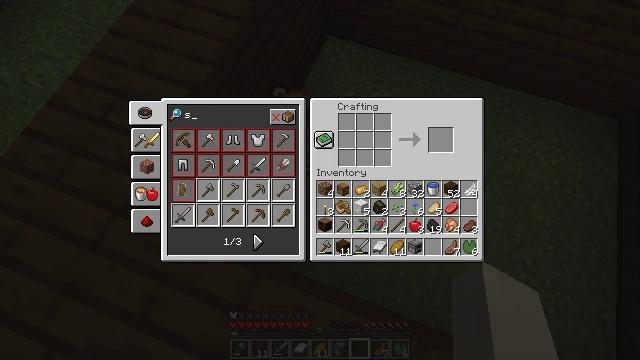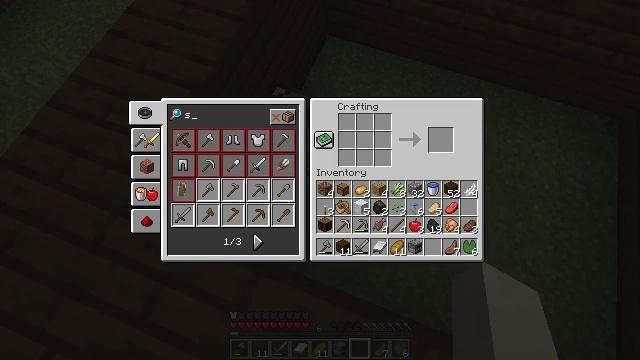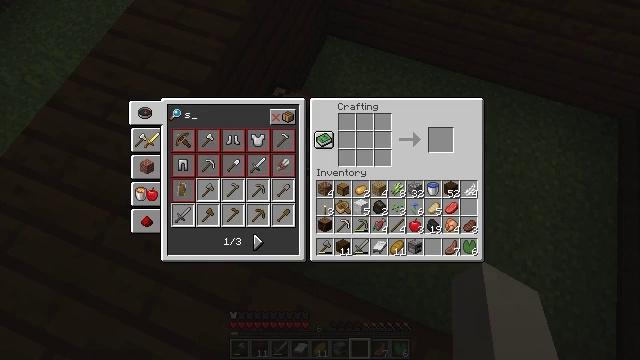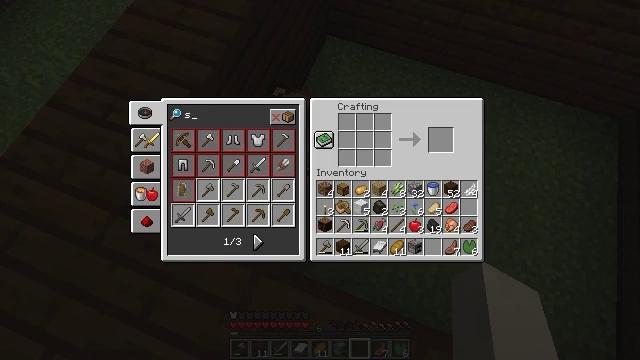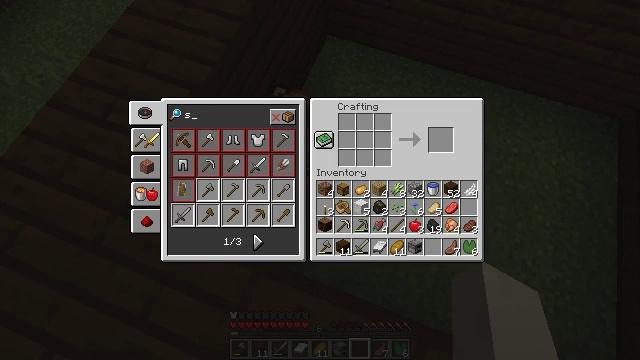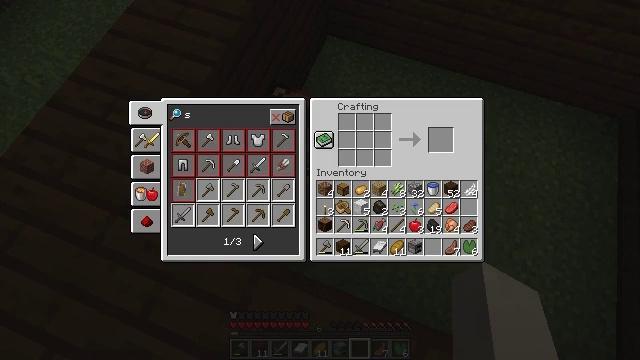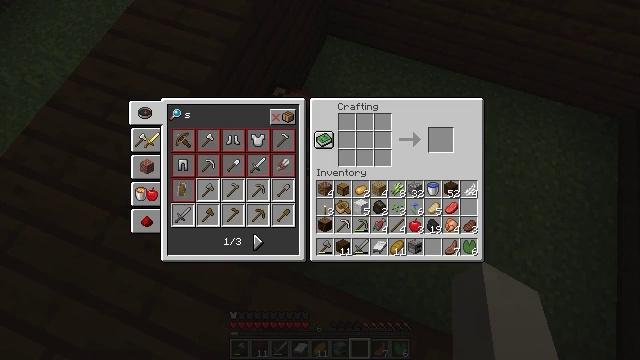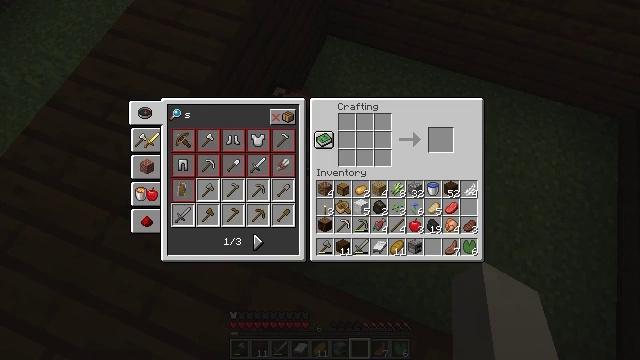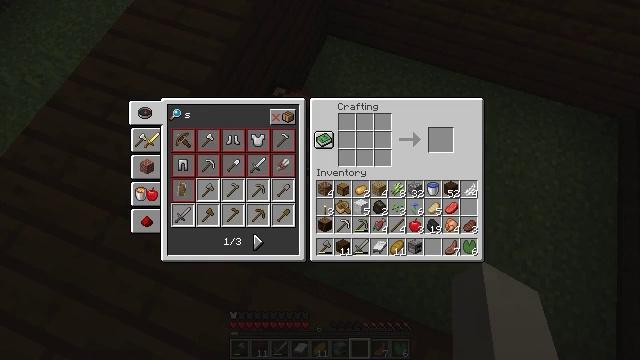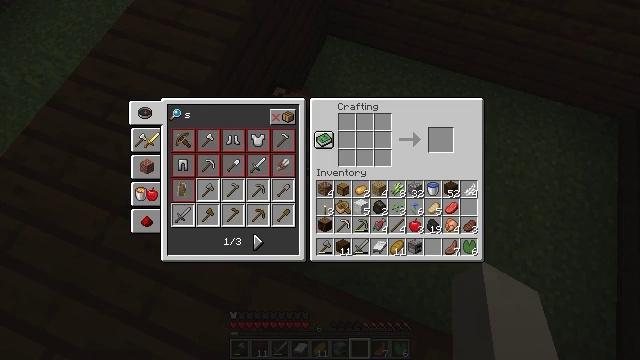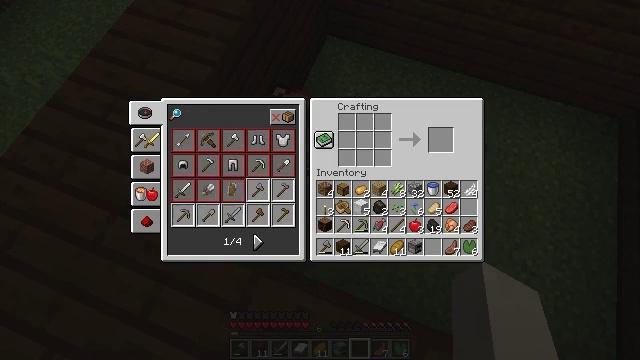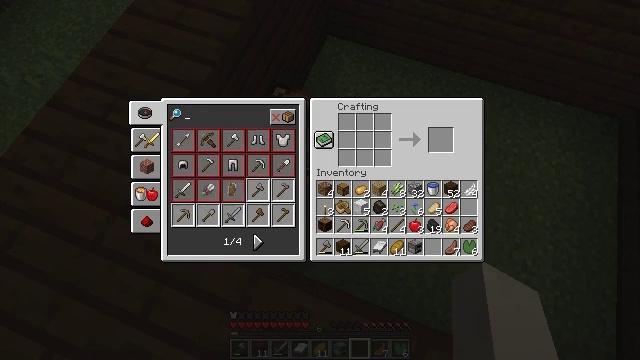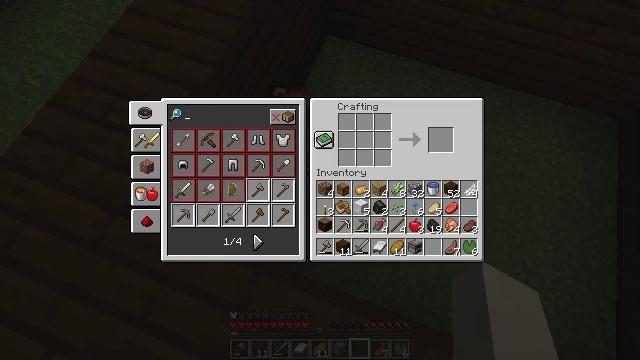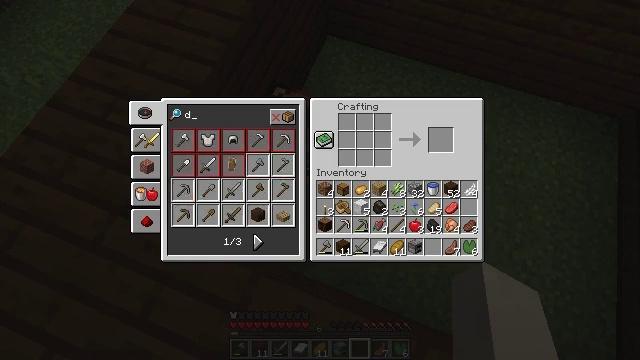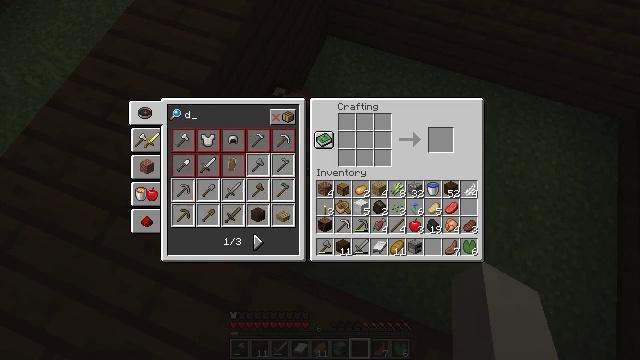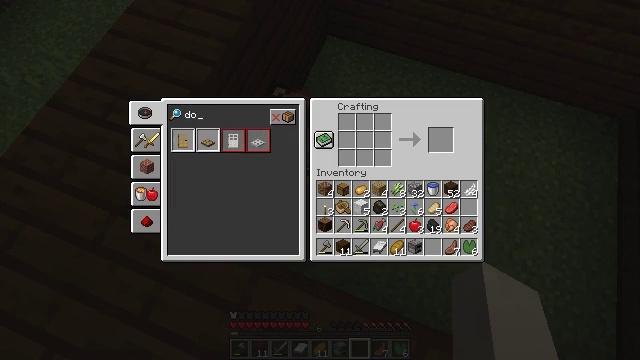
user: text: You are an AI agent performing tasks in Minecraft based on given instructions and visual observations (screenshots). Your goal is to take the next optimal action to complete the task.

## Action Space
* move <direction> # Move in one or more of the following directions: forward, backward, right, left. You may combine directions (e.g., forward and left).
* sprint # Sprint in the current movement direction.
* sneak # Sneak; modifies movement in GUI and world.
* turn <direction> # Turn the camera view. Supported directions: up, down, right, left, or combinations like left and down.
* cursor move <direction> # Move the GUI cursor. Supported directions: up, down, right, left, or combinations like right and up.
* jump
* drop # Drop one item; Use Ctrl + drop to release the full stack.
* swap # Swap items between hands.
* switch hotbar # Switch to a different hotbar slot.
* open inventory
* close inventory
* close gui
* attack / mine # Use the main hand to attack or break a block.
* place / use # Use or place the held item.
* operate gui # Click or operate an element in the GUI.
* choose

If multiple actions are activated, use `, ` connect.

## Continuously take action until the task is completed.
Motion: motion action
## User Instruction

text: Make a dark oak door in the crafting grid with dark oak planks.
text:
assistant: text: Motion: no_op
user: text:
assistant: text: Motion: no_op
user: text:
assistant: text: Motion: no_op
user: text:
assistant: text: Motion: no_op
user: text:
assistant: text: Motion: no_op
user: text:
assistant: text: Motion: no_op
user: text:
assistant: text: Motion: no_op
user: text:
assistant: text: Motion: no_op
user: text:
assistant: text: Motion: no_op
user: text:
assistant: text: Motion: no_op
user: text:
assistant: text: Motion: no_op
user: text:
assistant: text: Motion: no_op
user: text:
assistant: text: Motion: move right
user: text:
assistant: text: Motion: move right
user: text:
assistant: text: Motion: move right
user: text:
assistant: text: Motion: move right
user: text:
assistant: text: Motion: no_op
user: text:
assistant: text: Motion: no_op
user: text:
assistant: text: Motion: no_op
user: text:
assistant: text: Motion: no_op
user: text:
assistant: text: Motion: no_op
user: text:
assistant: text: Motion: no_op
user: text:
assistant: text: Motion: no_op
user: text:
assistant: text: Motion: no_op
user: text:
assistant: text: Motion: no_op
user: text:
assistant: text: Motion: no_op
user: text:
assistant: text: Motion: no_op
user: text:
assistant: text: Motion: no_op
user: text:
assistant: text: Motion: no_op
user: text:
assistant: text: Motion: no_op